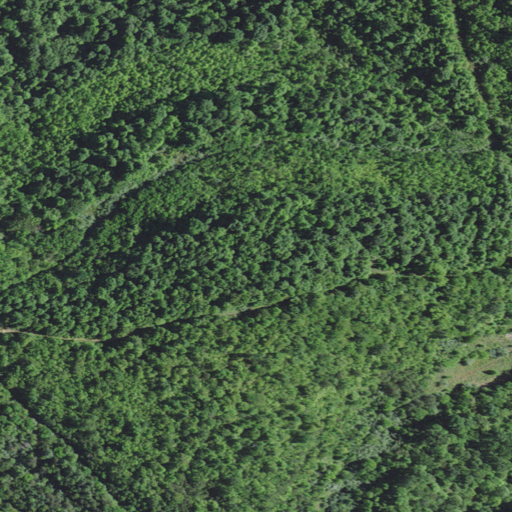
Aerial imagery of mountain in Kentucky named Patterson Mountain containing deciduous forest, mixed forest, and shrub